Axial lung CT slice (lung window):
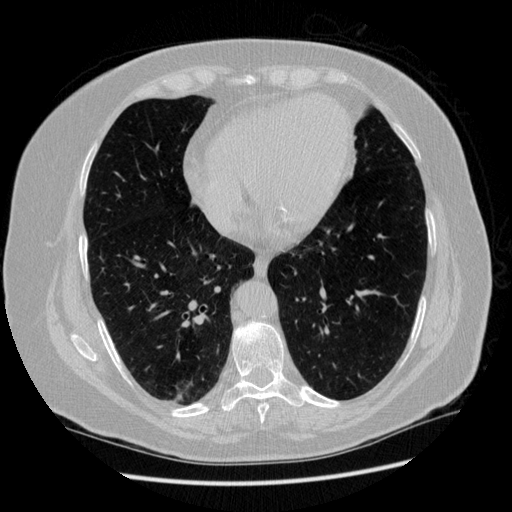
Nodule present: no